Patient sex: M
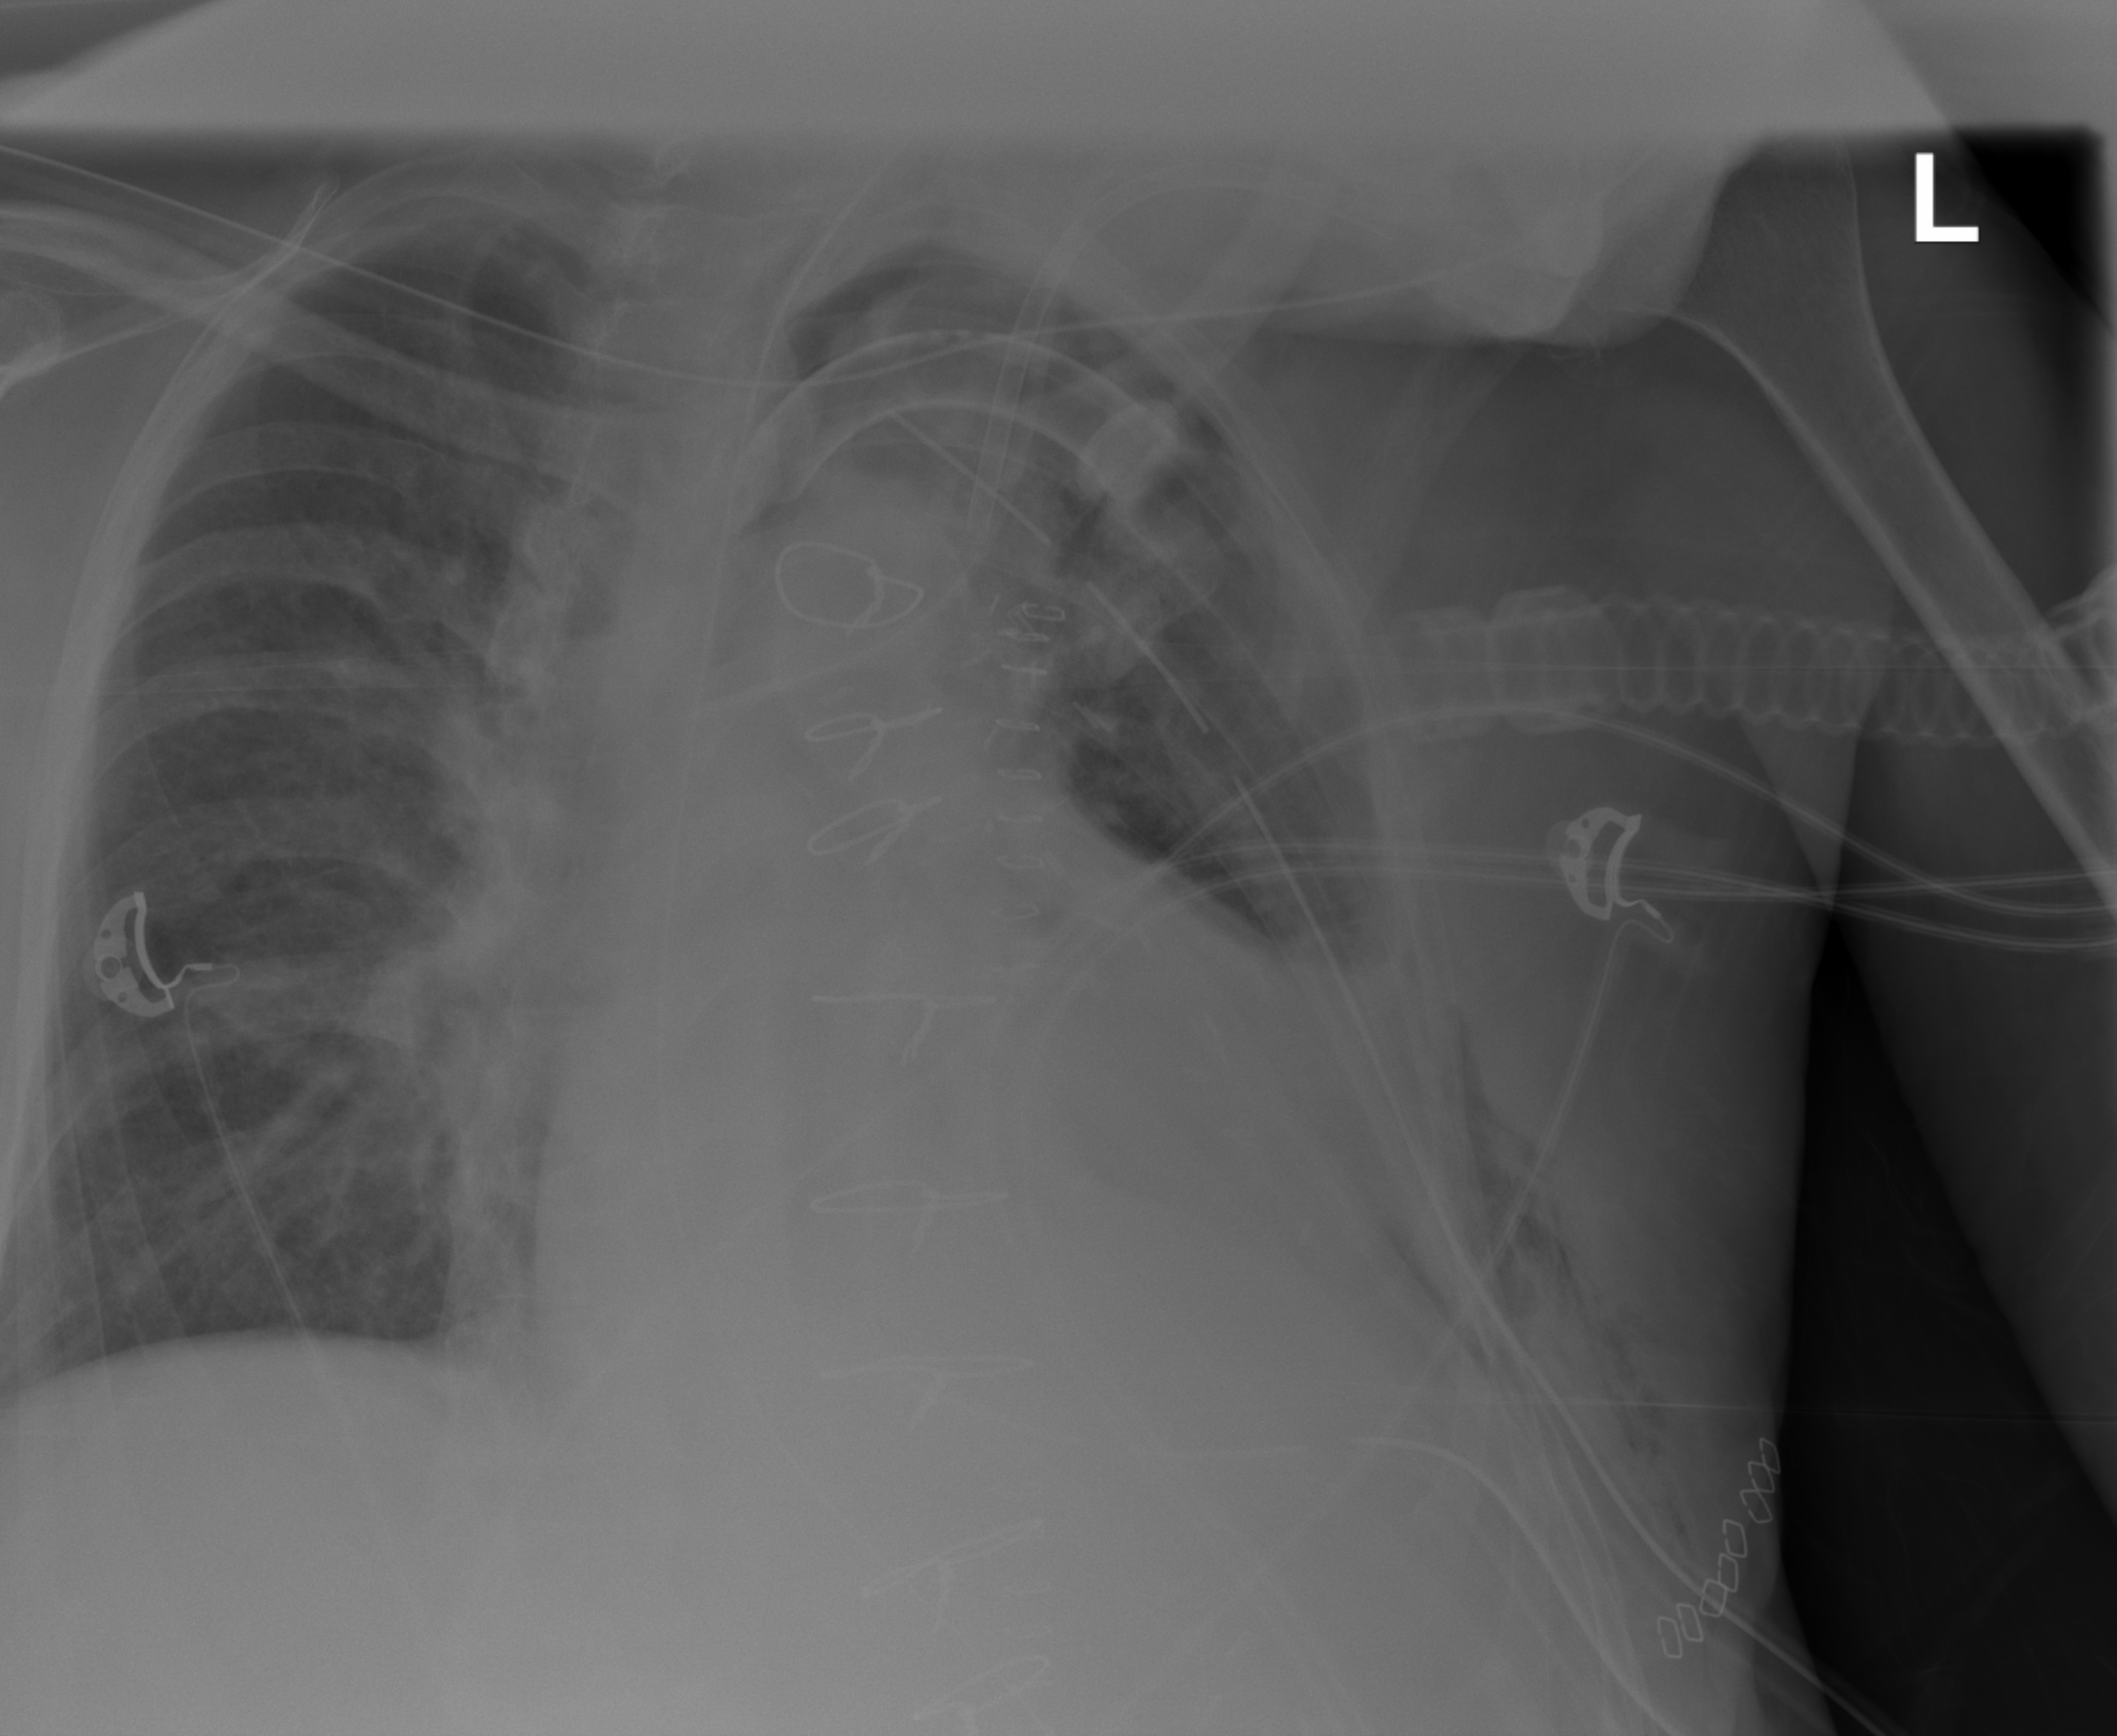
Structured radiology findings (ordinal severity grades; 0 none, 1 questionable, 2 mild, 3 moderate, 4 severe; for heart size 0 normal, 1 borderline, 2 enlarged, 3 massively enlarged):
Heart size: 3
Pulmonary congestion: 0
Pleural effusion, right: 0
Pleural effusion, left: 0
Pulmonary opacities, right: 0
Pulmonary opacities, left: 0
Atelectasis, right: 0
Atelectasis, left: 2